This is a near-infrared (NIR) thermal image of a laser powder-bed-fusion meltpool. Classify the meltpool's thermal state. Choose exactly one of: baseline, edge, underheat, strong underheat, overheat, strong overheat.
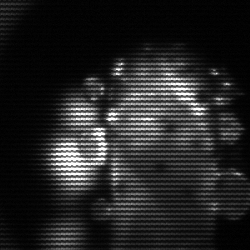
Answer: strong underheat